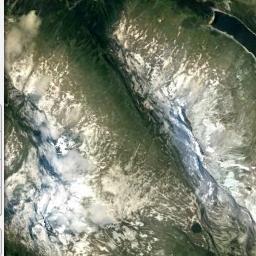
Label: snowberg